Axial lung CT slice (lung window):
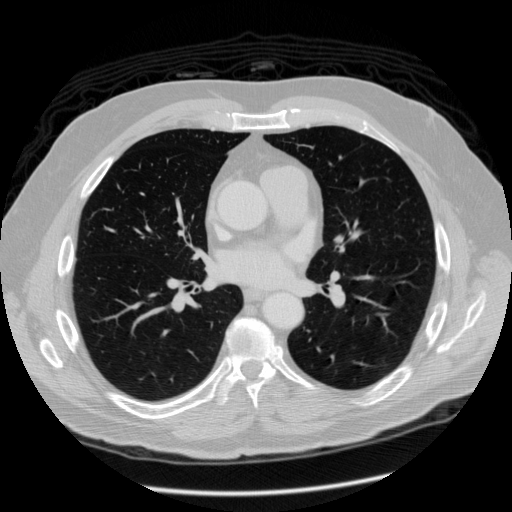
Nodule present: no